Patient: sex F, age 73
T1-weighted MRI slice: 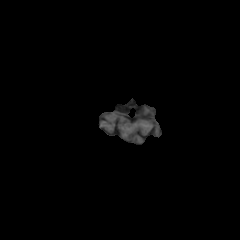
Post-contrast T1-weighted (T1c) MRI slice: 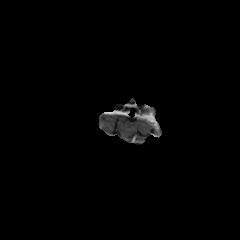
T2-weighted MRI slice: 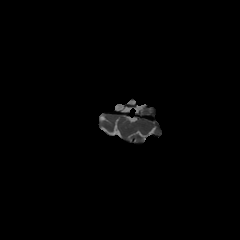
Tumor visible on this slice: no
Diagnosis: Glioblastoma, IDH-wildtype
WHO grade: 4